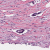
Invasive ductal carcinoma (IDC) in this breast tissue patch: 1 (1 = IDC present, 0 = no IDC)